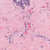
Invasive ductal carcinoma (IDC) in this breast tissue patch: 0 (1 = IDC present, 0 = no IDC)